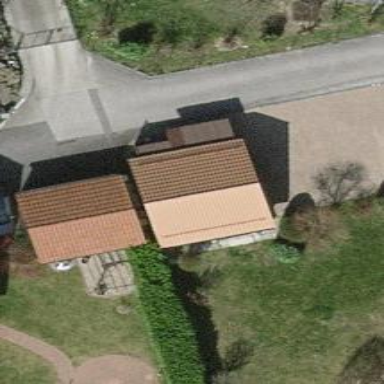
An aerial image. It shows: Garage.